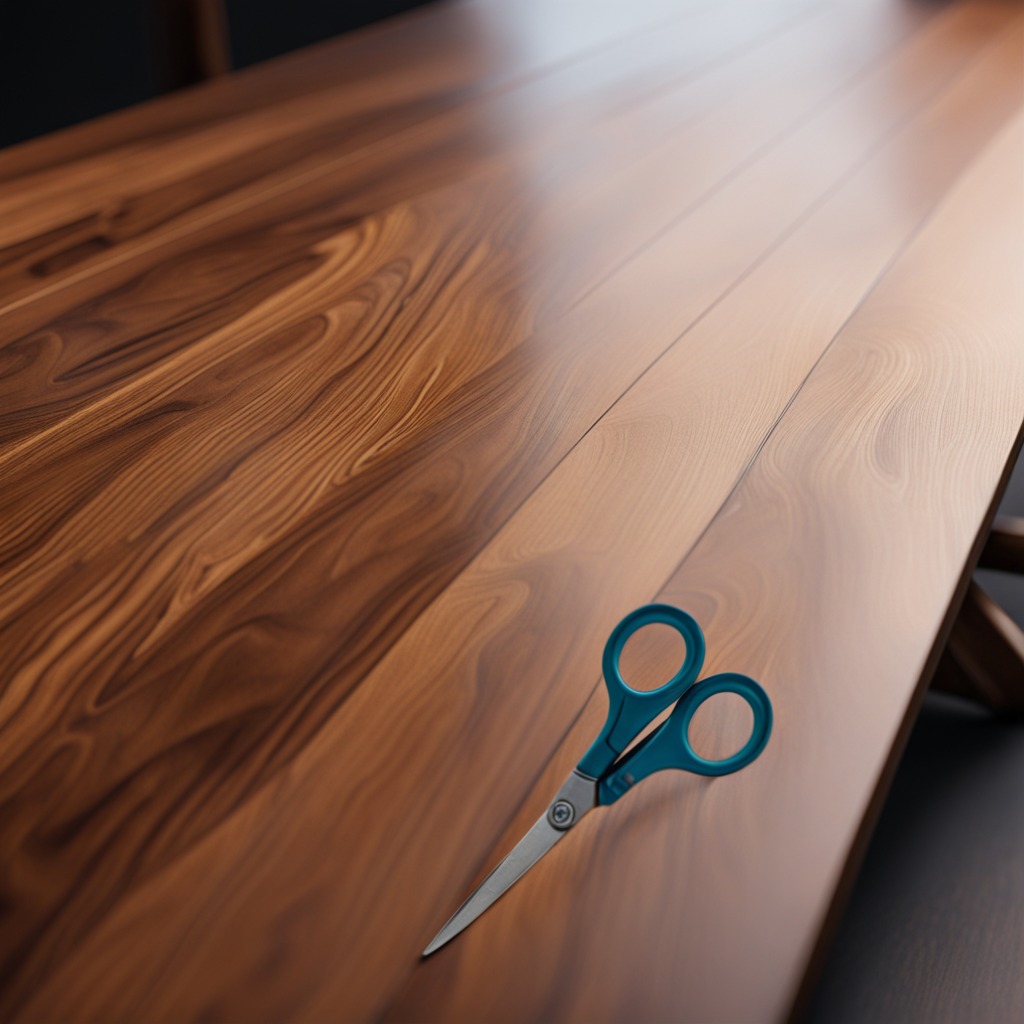
A scissor lying on a wooden table in a carpentry studio rich wood textures side lighting